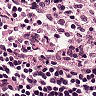
Metastatic tissue present: no